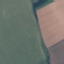
Label: AnnualCrop